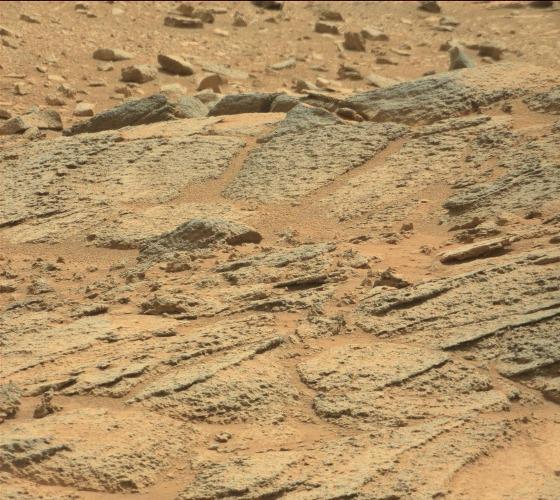
Terrain classes present: Bedrock, Gravel / Sand / Soil, Rock, Shadow